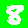
Digit: 8